八年级 · 组合几何学
, 在 $\triangle A B C$ 中, $\angle A C B=90^{\circ}, C D$ 是 $\triangle A B C$ 的中线, $A B=12$, 则 $C D$ 的长为

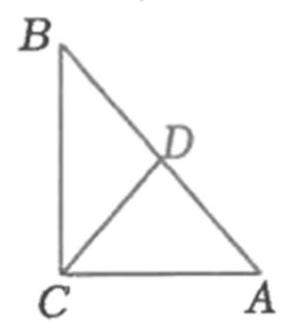
答案: 6